一年级 · 立体几何学
选出长方体 $(\quad)$
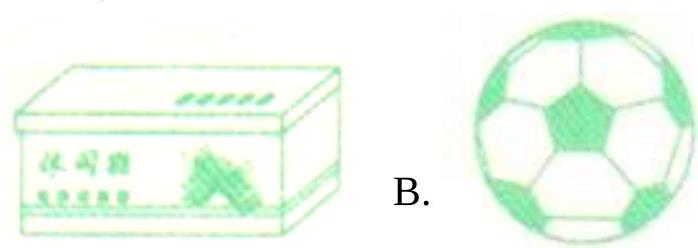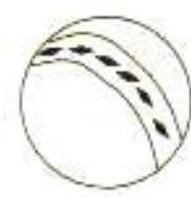
A.
B.

C.

D.
答案: A